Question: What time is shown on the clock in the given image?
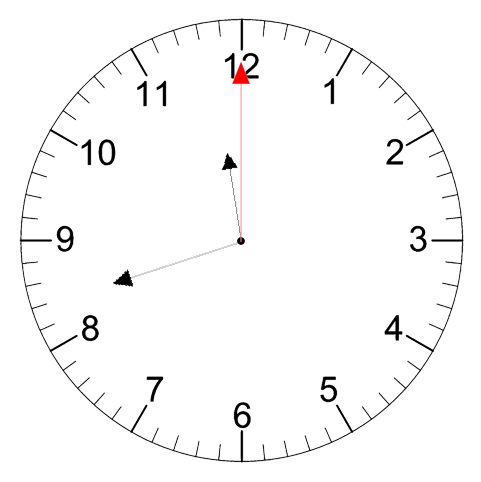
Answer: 11:42:00